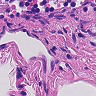
Metastatic tissue present: no